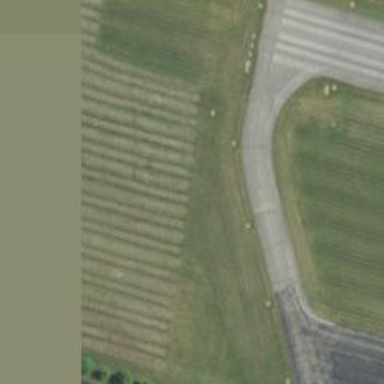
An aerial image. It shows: Image of taxiway at airport.